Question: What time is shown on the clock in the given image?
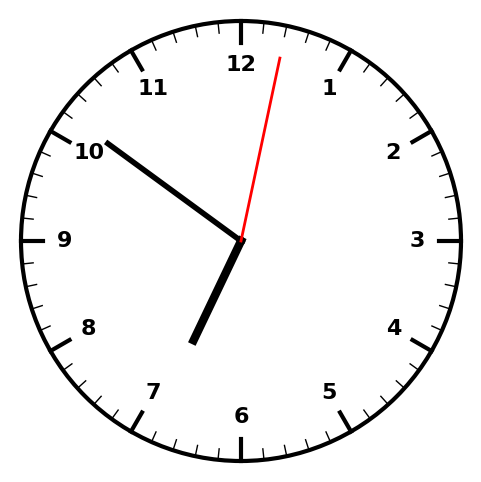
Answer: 06:51:02